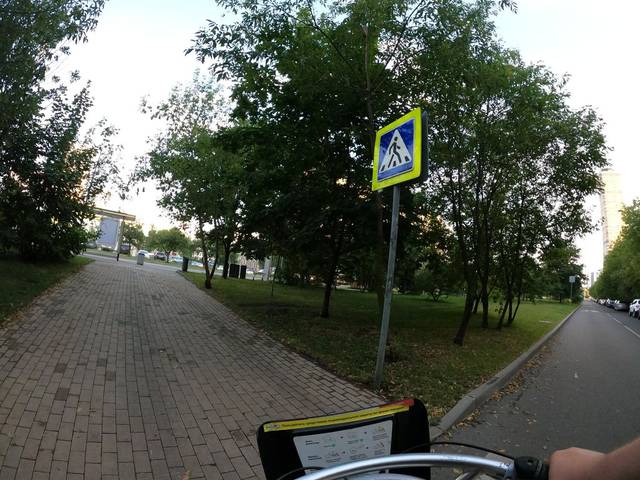
Region: Russia
Coordinates: 55.808, 37.417